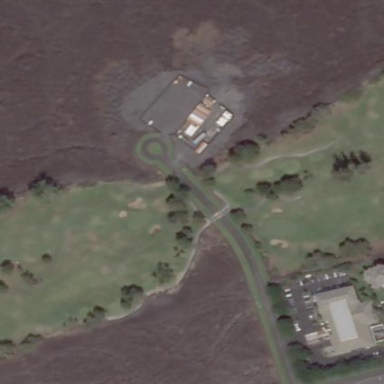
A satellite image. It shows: Water hazard on golf course. The hazard is natural water feature.